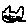
Label: cat